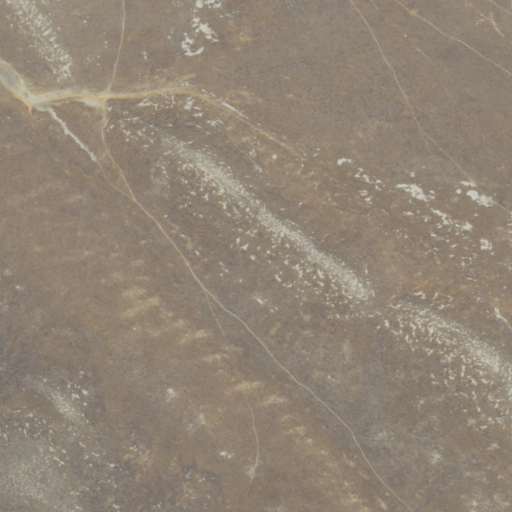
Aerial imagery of mountain in California named El Rabo containing only grassland